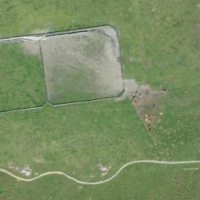
EUNIS habitat code: 26
Species observed at this site:
Pyrgus cacaliae
Saxifraga aizoides